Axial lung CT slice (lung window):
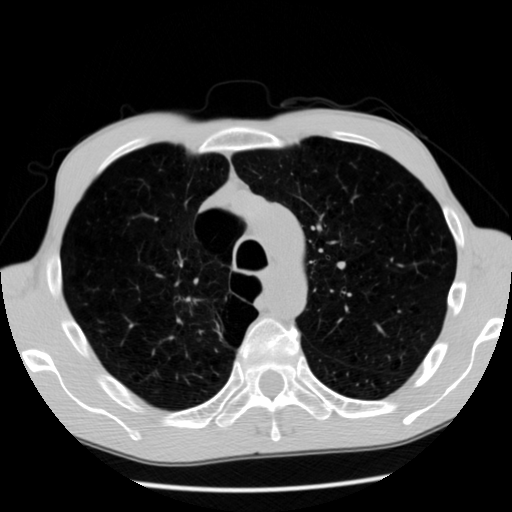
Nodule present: no